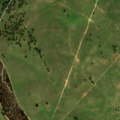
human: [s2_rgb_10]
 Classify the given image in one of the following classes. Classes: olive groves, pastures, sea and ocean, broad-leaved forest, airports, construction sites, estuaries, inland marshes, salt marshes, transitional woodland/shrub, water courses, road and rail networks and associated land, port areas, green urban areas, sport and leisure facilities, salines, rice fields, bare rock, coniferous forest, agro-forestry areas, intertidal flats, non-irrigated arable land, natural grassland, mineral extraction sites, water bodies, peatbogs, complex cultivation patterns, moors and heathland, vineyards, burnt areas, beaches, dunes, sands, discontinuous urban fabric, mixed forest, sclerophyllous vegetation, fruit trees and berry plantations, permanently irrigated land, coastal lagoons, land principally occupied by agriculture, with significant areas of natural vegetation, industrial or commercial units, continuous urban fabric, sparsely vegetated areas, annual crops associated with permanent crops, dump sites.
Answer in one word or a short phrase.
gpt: non-irrigated arable land, agro-forestry areas, transitional woodland/shrub